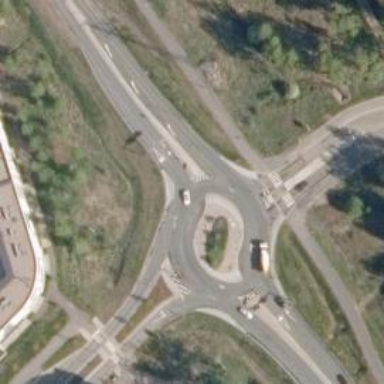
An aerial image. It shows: Secondary road made of asphalt leading to roundabout.